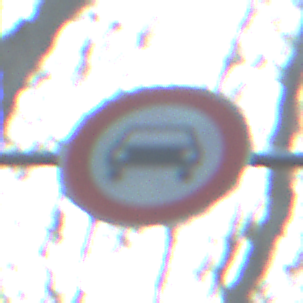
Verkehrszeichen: VerbotKraftwagen
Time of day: SunriseSunset
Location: Outdoor (Nature)
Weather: Clear
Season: Winter
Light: Natural